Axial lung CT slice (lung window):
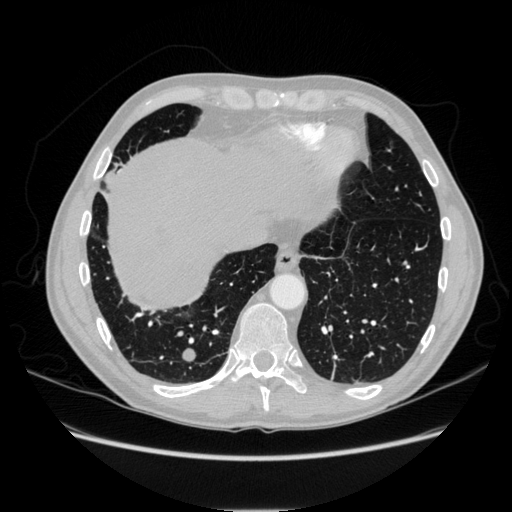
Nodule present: yes
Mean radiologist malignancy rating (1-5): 3.5